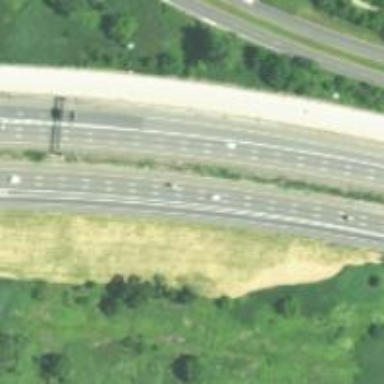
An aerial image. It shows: Motorway junction.